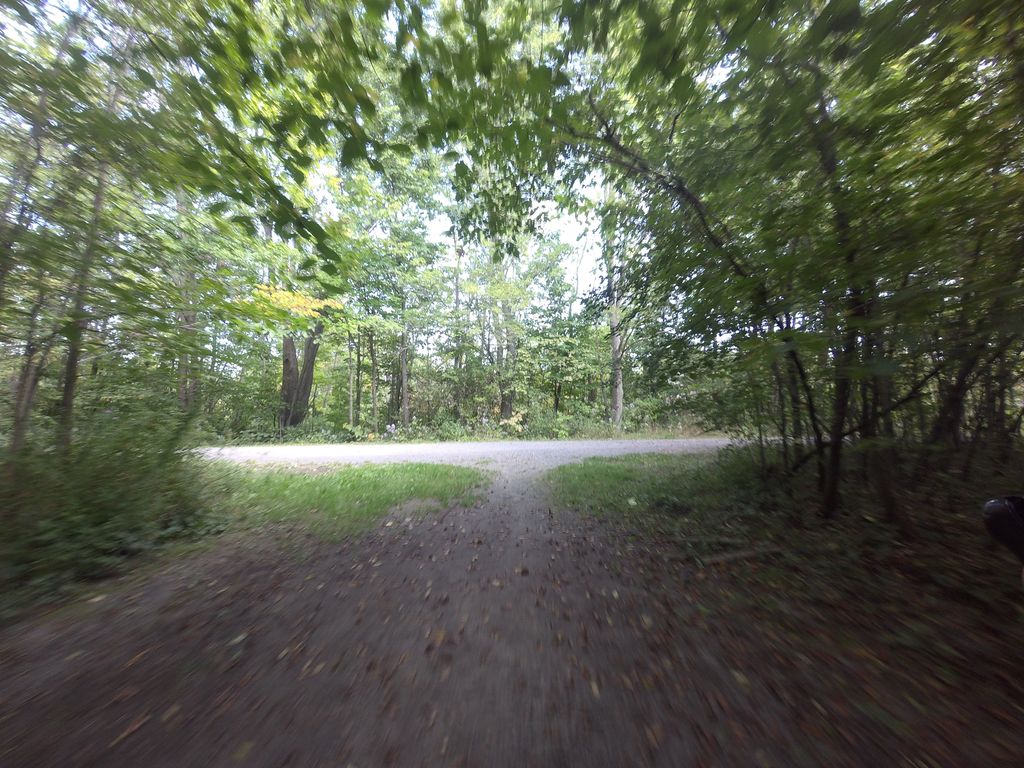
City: ottawa-gatineau